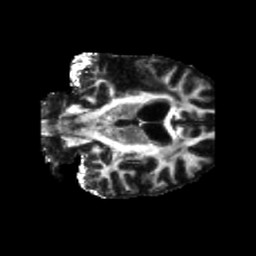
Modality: FA
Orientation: coronal
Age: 56
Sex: male
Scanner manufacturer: siemens
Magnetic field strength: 3 T
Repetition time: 5.25 s
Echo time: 0.08 s